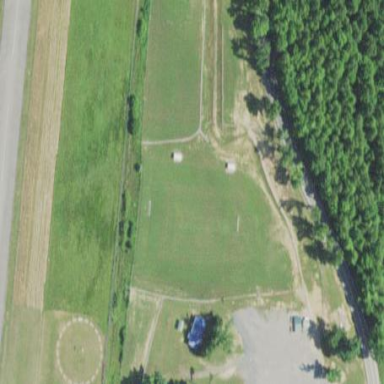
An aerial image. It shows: Soccer pitch with grass surface for leisure and sports.